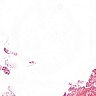
Metastatic tissue present: no